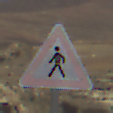
Verkehrszeichen: FussgaengerRechts
Umgebung: Outdoor, Nature
Tageszeit: Midday
Wetter: Clear
Licht: Natural
Jahreszeit: NotSpecified
Kontrast: HighContrast